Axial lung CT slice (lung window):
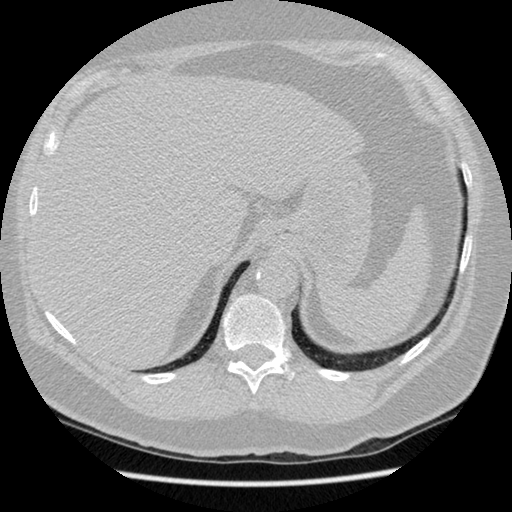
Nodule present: no